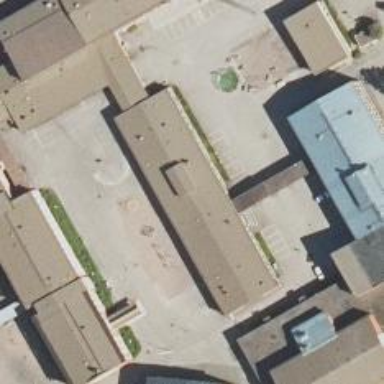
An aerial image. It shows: School.